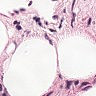
Metastatic tissue present: no